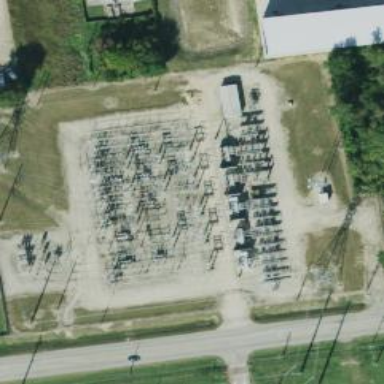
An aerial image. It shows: Switch for power supply.